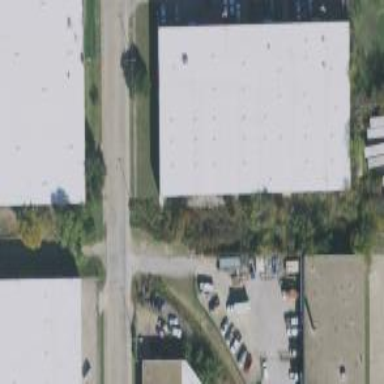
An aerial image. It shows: Commercial building.